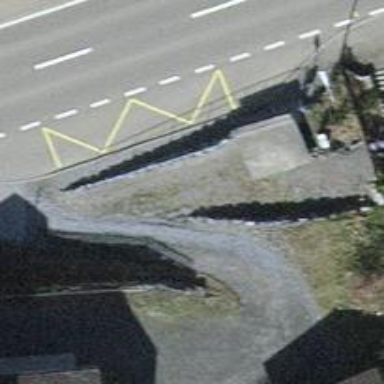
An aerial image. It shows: Bus stop with platform for public transport.